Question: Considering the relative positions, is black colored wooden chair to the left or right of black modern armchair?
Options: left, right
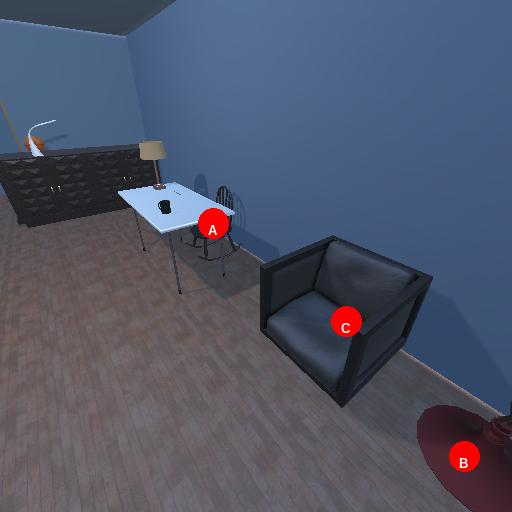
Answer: left